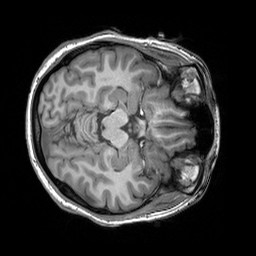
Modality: T1w
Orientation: axial
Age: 24
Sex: female
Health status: healthy
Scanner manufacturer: siemens
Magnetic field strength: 3 T
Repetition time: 2.3 s
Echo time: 0.00303 s